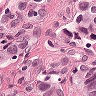
Metastatic tissue present: yes